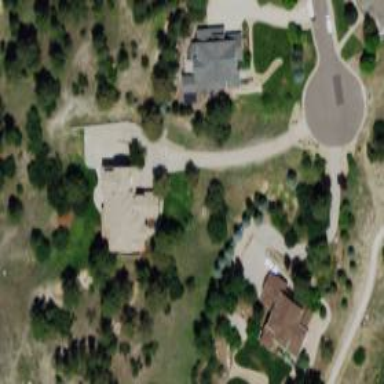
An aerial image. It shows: Driveway leading to service road.